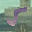
Label: 5